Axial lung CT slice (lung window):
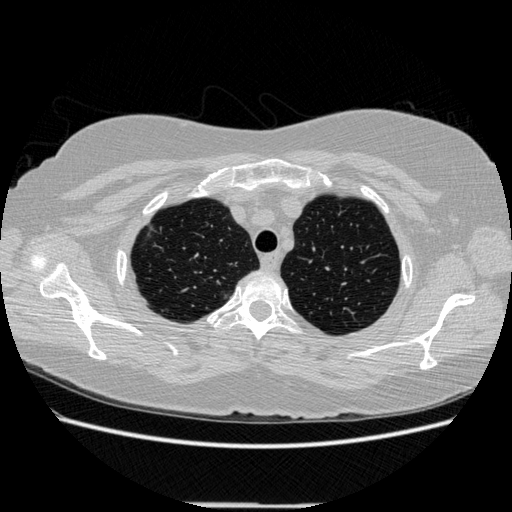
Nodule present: no